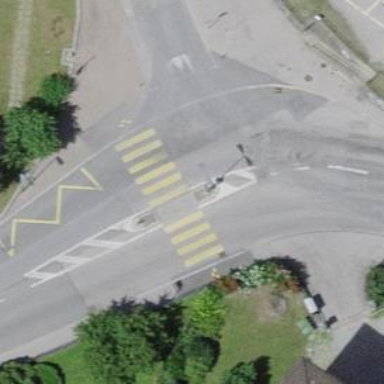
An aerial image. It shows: Marked crossing with zebra sign and island in the middle.